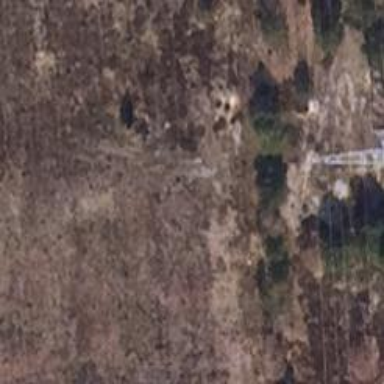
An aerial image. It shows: Abandoned historic power tower.